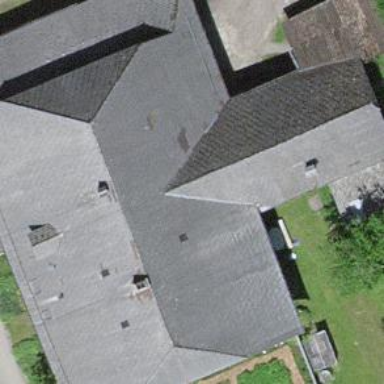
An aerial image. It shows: Farm building.